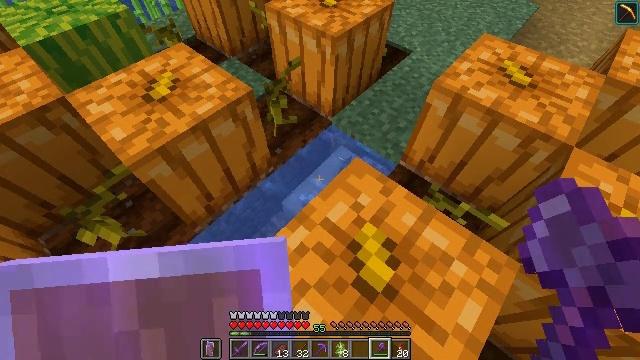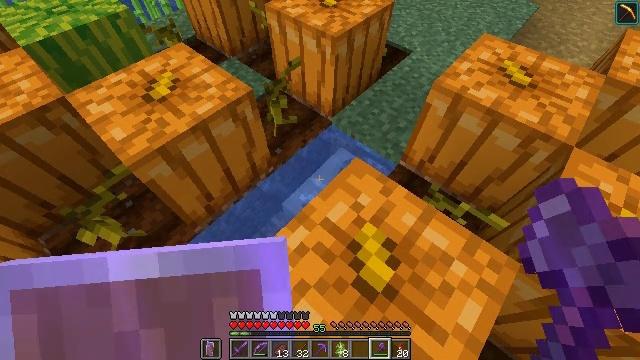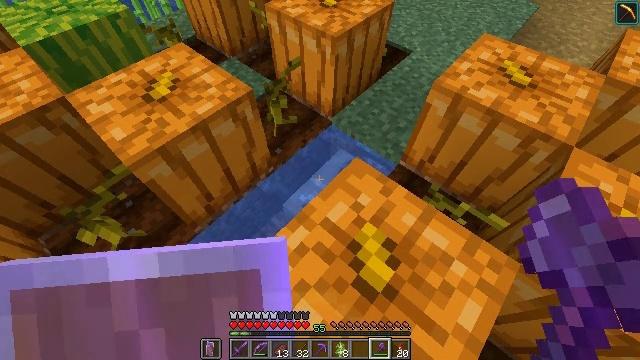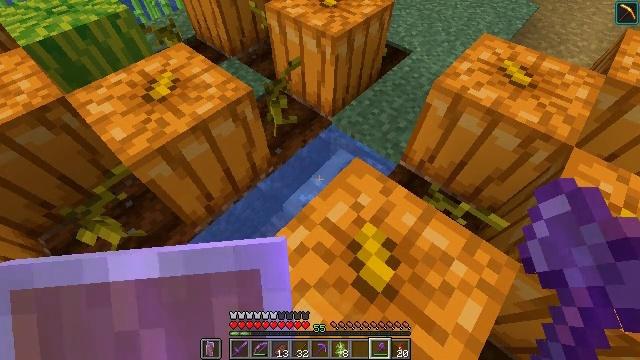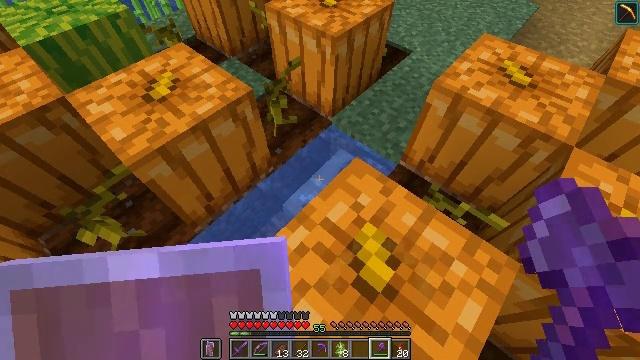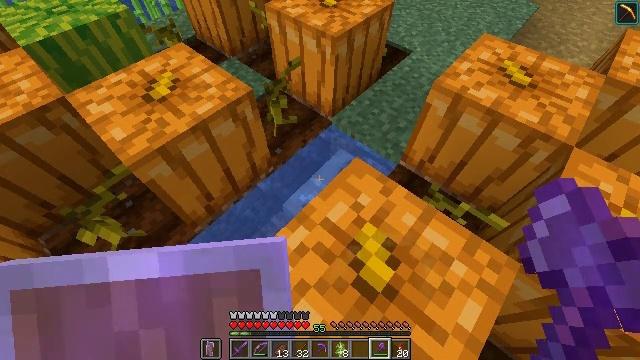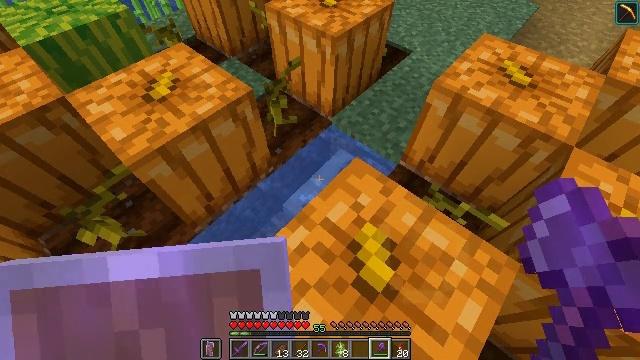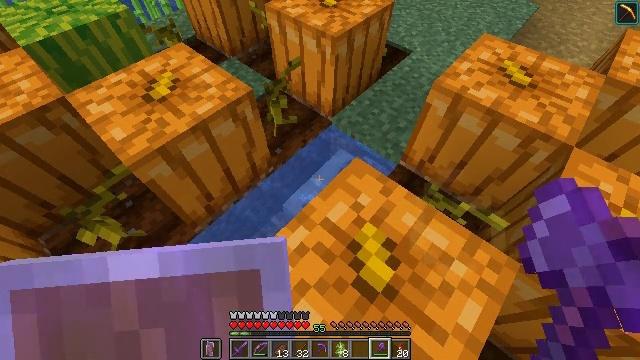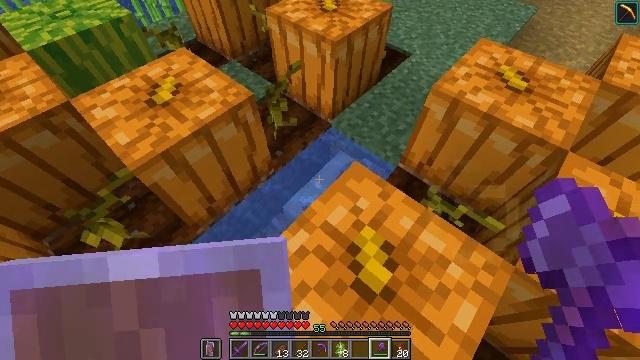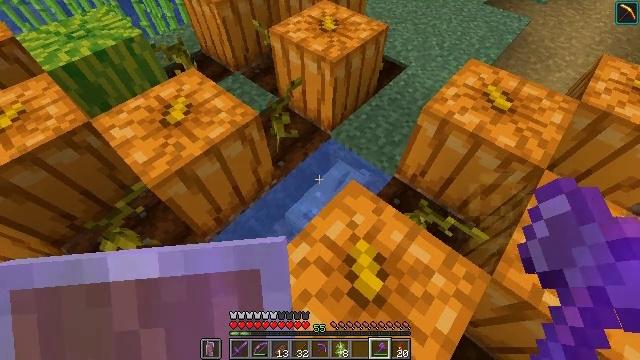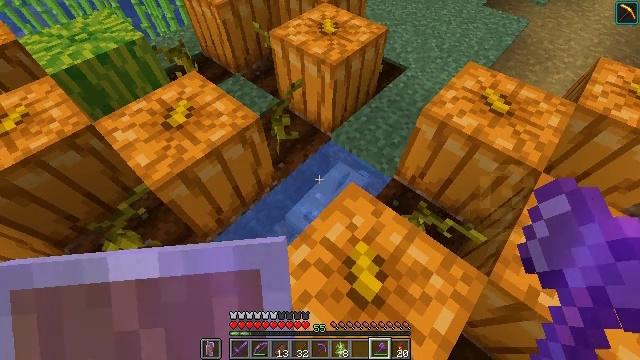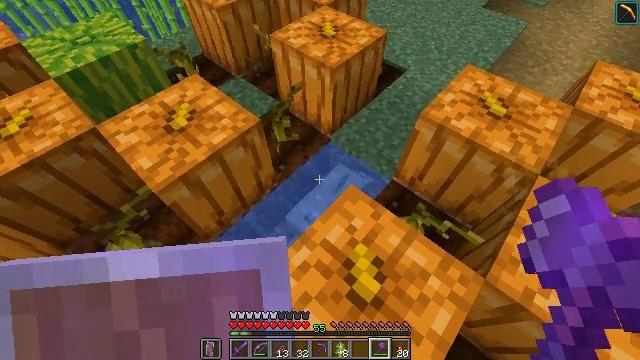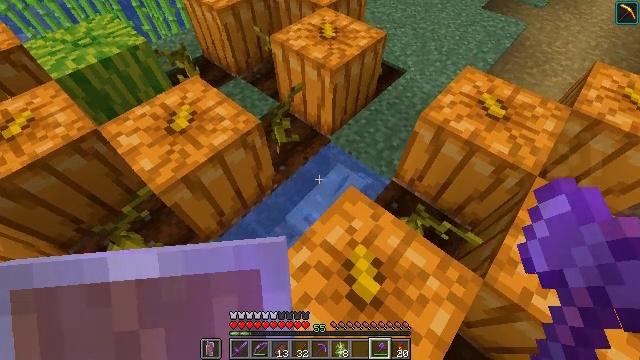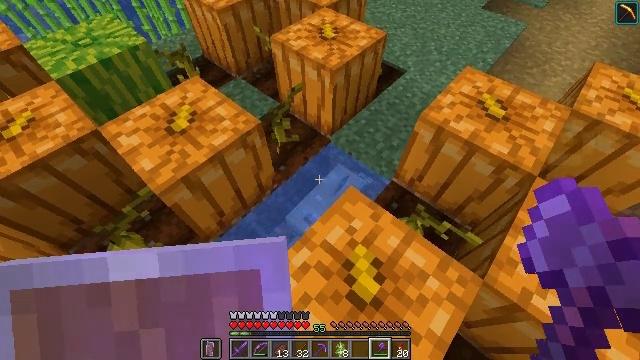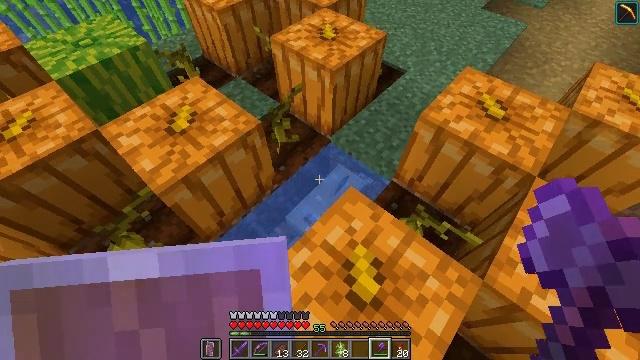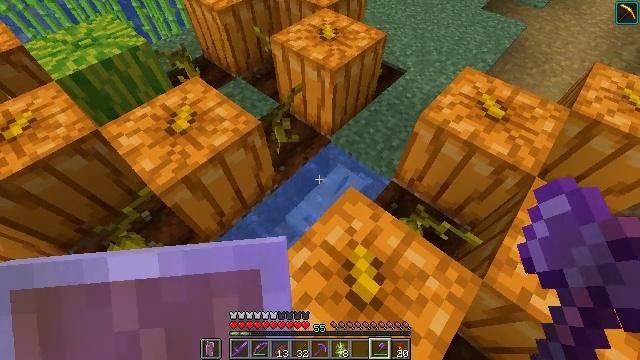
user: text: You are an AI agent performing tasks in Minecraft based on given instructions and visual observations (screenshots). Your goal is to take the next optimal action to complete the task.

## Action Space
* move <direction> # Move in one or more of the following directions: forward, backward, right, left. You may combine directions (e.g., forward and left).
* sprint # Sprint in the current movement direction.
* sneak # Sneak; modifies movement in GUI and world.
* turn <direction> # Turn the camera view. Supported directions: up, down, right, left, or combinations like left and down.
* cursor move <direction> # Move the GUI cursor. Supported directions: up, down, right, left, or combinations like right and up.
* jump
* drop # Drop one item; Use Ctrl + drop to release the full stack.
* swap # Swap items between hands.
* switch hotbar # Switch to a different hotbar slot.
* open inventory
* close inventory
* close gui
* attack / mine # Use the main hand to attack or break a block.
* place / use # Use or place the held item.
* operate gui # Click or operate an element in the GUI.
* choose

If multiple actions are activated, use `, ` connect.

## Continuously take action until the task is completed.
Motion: motion action
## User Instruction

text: Gather birch leaves using hands or shears.
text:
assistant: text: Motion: sneak
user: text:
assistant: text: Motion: sneak
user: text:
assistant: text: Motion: sneak
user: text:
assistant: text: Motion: sneak
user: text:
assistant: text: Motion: sneak
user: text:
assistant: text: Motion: sneak
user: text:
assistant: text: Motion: no_op
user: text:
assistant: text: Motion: no_op
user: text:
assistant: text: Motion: no_op
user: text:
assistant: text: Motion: no_op
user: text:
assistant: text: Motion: no_op
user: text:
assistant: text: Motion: no_op
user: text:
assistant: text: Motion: no_op
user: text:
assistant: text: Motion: no_op
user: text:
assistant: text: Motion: no_op
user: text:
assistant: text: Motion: no_op
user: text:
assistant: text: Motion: no_op
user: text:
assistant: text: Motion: no_op
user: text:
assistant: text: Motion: no_op
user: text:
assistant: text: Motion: turn left
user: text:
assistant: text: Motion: turn left and down
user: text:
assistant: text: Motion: turn left and up
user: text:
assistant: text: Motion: turn left and up
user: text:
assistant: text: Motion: turn left and up
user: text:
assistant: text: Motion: turn left and up
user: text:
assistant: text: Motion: turn left and up
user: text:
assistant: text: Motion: no_op
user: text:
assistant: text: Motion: no_op
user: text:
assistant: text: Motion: no_op
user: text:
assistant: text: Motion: no_op